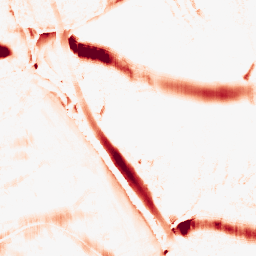
Category: morphological
Decomposition family: morphological_ellipse
Decomposition parameters: operation: opening
width: 30
height: 10
Upsampling method: bspline
Upsampling parameters: scale: 2
Upsampling scale: 2